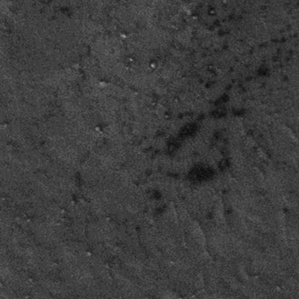
Label: frost